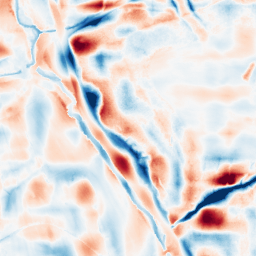
Category: wavelet
Decomposition family: wavelet_dwt
Decomposition parameters: wavelet: coif2
level: 5
Upsampling method: quadratic
Upsampling parameters: scale: 4
Upsampling scale: 4